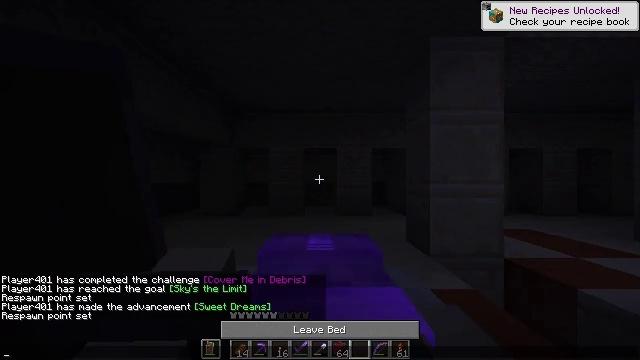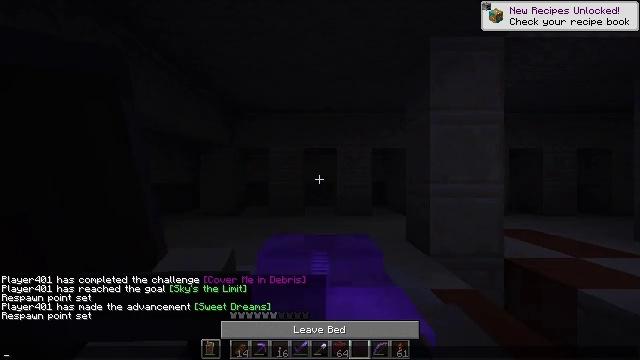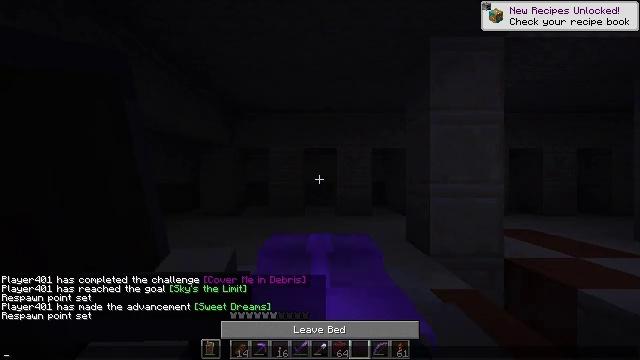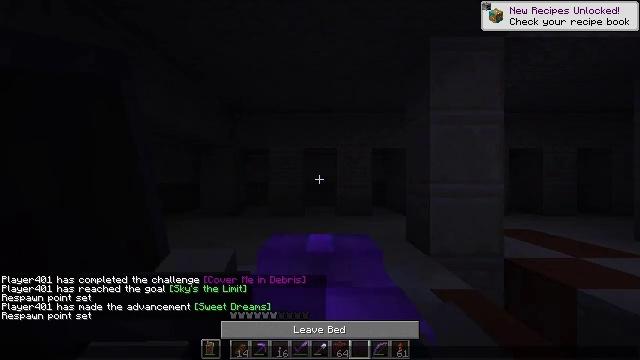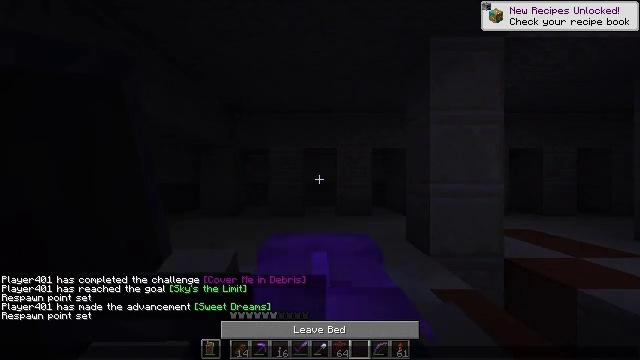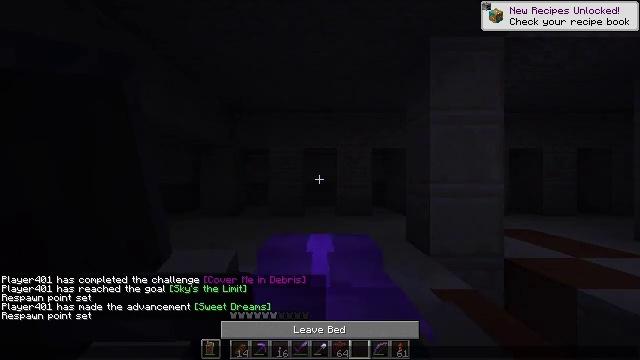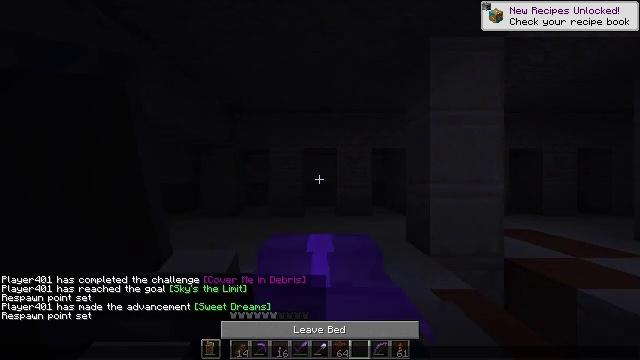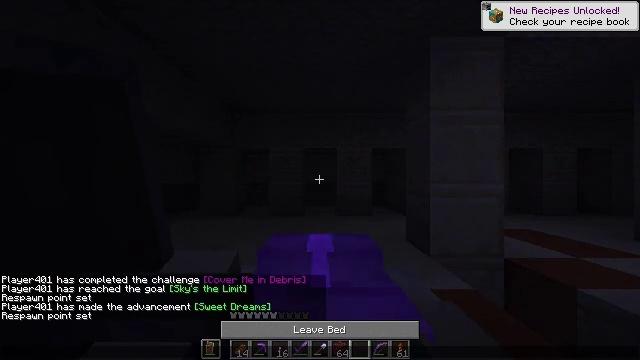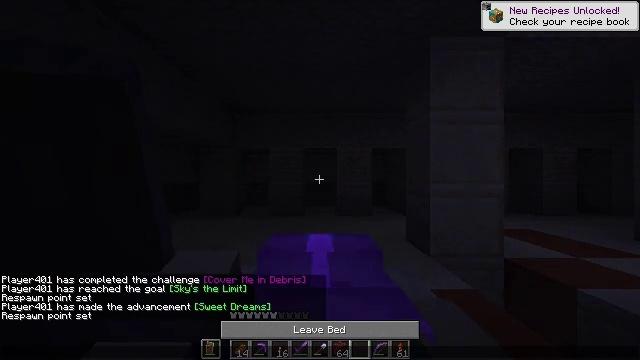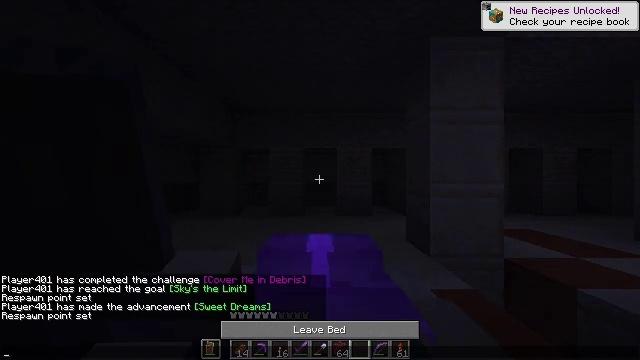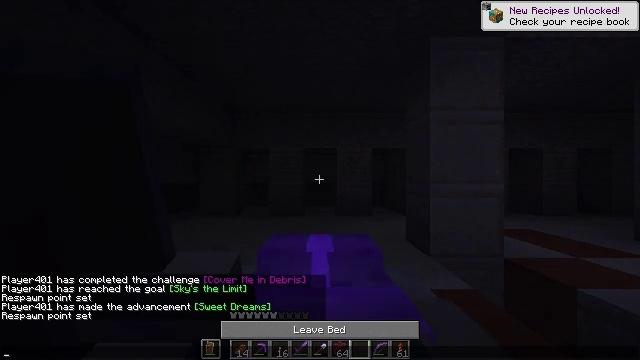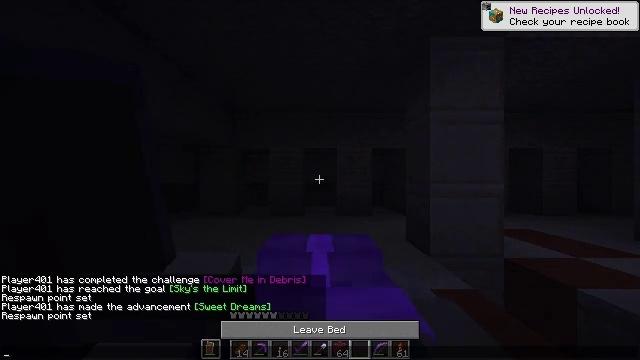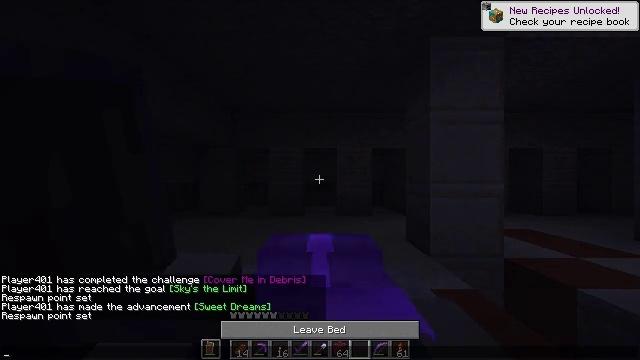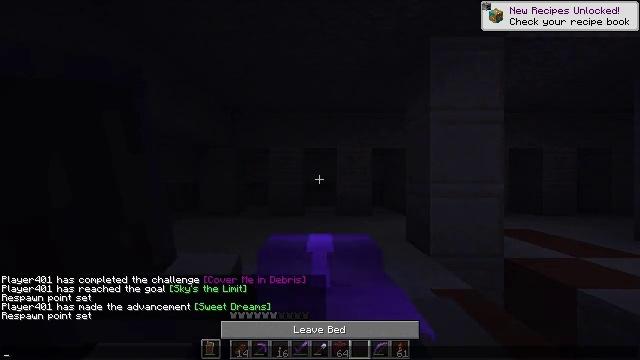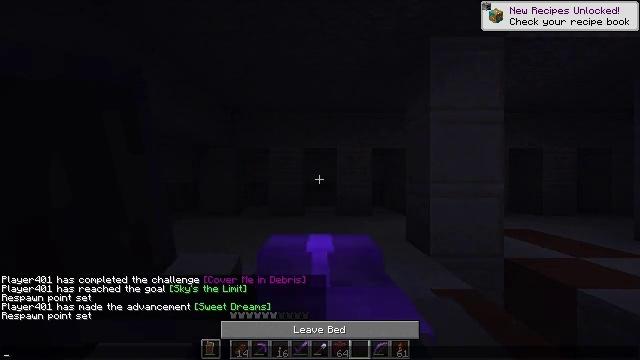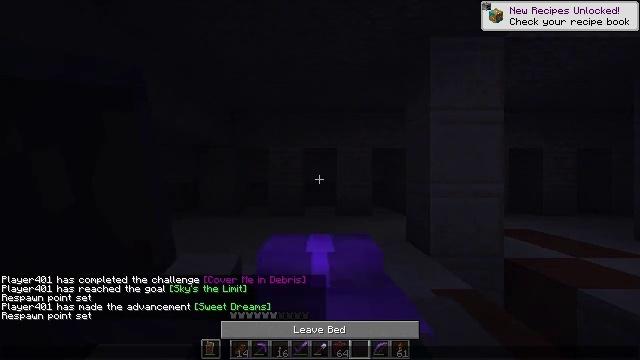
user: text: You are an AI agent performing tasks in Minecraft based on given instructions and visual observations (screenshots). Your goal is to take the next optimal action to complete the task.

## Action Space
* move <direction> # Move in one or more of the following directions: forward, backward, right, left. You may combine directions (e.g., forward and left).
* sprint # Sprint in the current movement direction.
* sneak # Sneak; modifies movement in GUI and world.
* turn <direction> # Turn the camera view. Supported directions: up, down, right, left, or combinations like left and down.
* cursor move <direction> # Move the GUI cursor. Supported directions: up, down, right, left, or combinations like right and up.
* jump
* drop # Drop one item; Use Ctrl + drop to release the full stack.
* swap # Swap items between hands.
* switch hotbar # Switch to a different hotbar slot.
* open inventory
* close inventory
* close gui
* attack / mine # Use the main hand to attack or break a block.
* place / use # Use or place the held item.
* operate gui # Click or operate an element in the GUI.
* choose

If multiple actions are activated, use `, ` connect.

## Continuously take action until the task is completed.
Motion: motion action
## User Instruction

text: Gather sandstone from the desert.
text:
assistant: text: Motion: no_op
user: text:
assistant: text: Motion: no_op
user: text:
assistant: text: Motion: no_op
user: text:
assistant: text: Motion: no_op
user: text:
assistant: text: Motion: no_op
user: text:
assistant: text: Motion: no_op
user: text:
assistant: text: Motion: no_op
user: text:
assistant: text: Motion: no_op
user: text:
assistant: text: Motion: no_op
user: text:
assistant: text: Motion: no_op
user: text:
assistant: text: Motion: no_op
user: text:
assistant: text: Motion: no_op
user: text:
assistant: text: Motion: no_op
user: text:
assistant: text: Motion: no_op
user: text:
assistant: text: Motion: no_op
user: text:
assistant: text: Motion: no_op
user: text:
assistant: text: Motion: no_op
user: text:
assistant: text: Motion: no_op
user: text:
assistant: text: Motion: no_op
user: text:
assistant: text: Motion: no_op
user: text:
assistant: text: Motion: no_op
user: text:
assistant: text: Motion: no_op
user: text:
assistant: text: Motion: no_op
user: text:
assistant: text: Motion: no_op
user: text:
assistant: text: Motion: no_op
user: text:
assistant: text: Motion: no_op
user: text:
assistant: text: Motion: no_op
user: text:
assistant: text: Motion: no_op
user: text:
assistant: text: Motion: no_op
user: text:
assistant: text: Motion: no_op